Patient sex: F
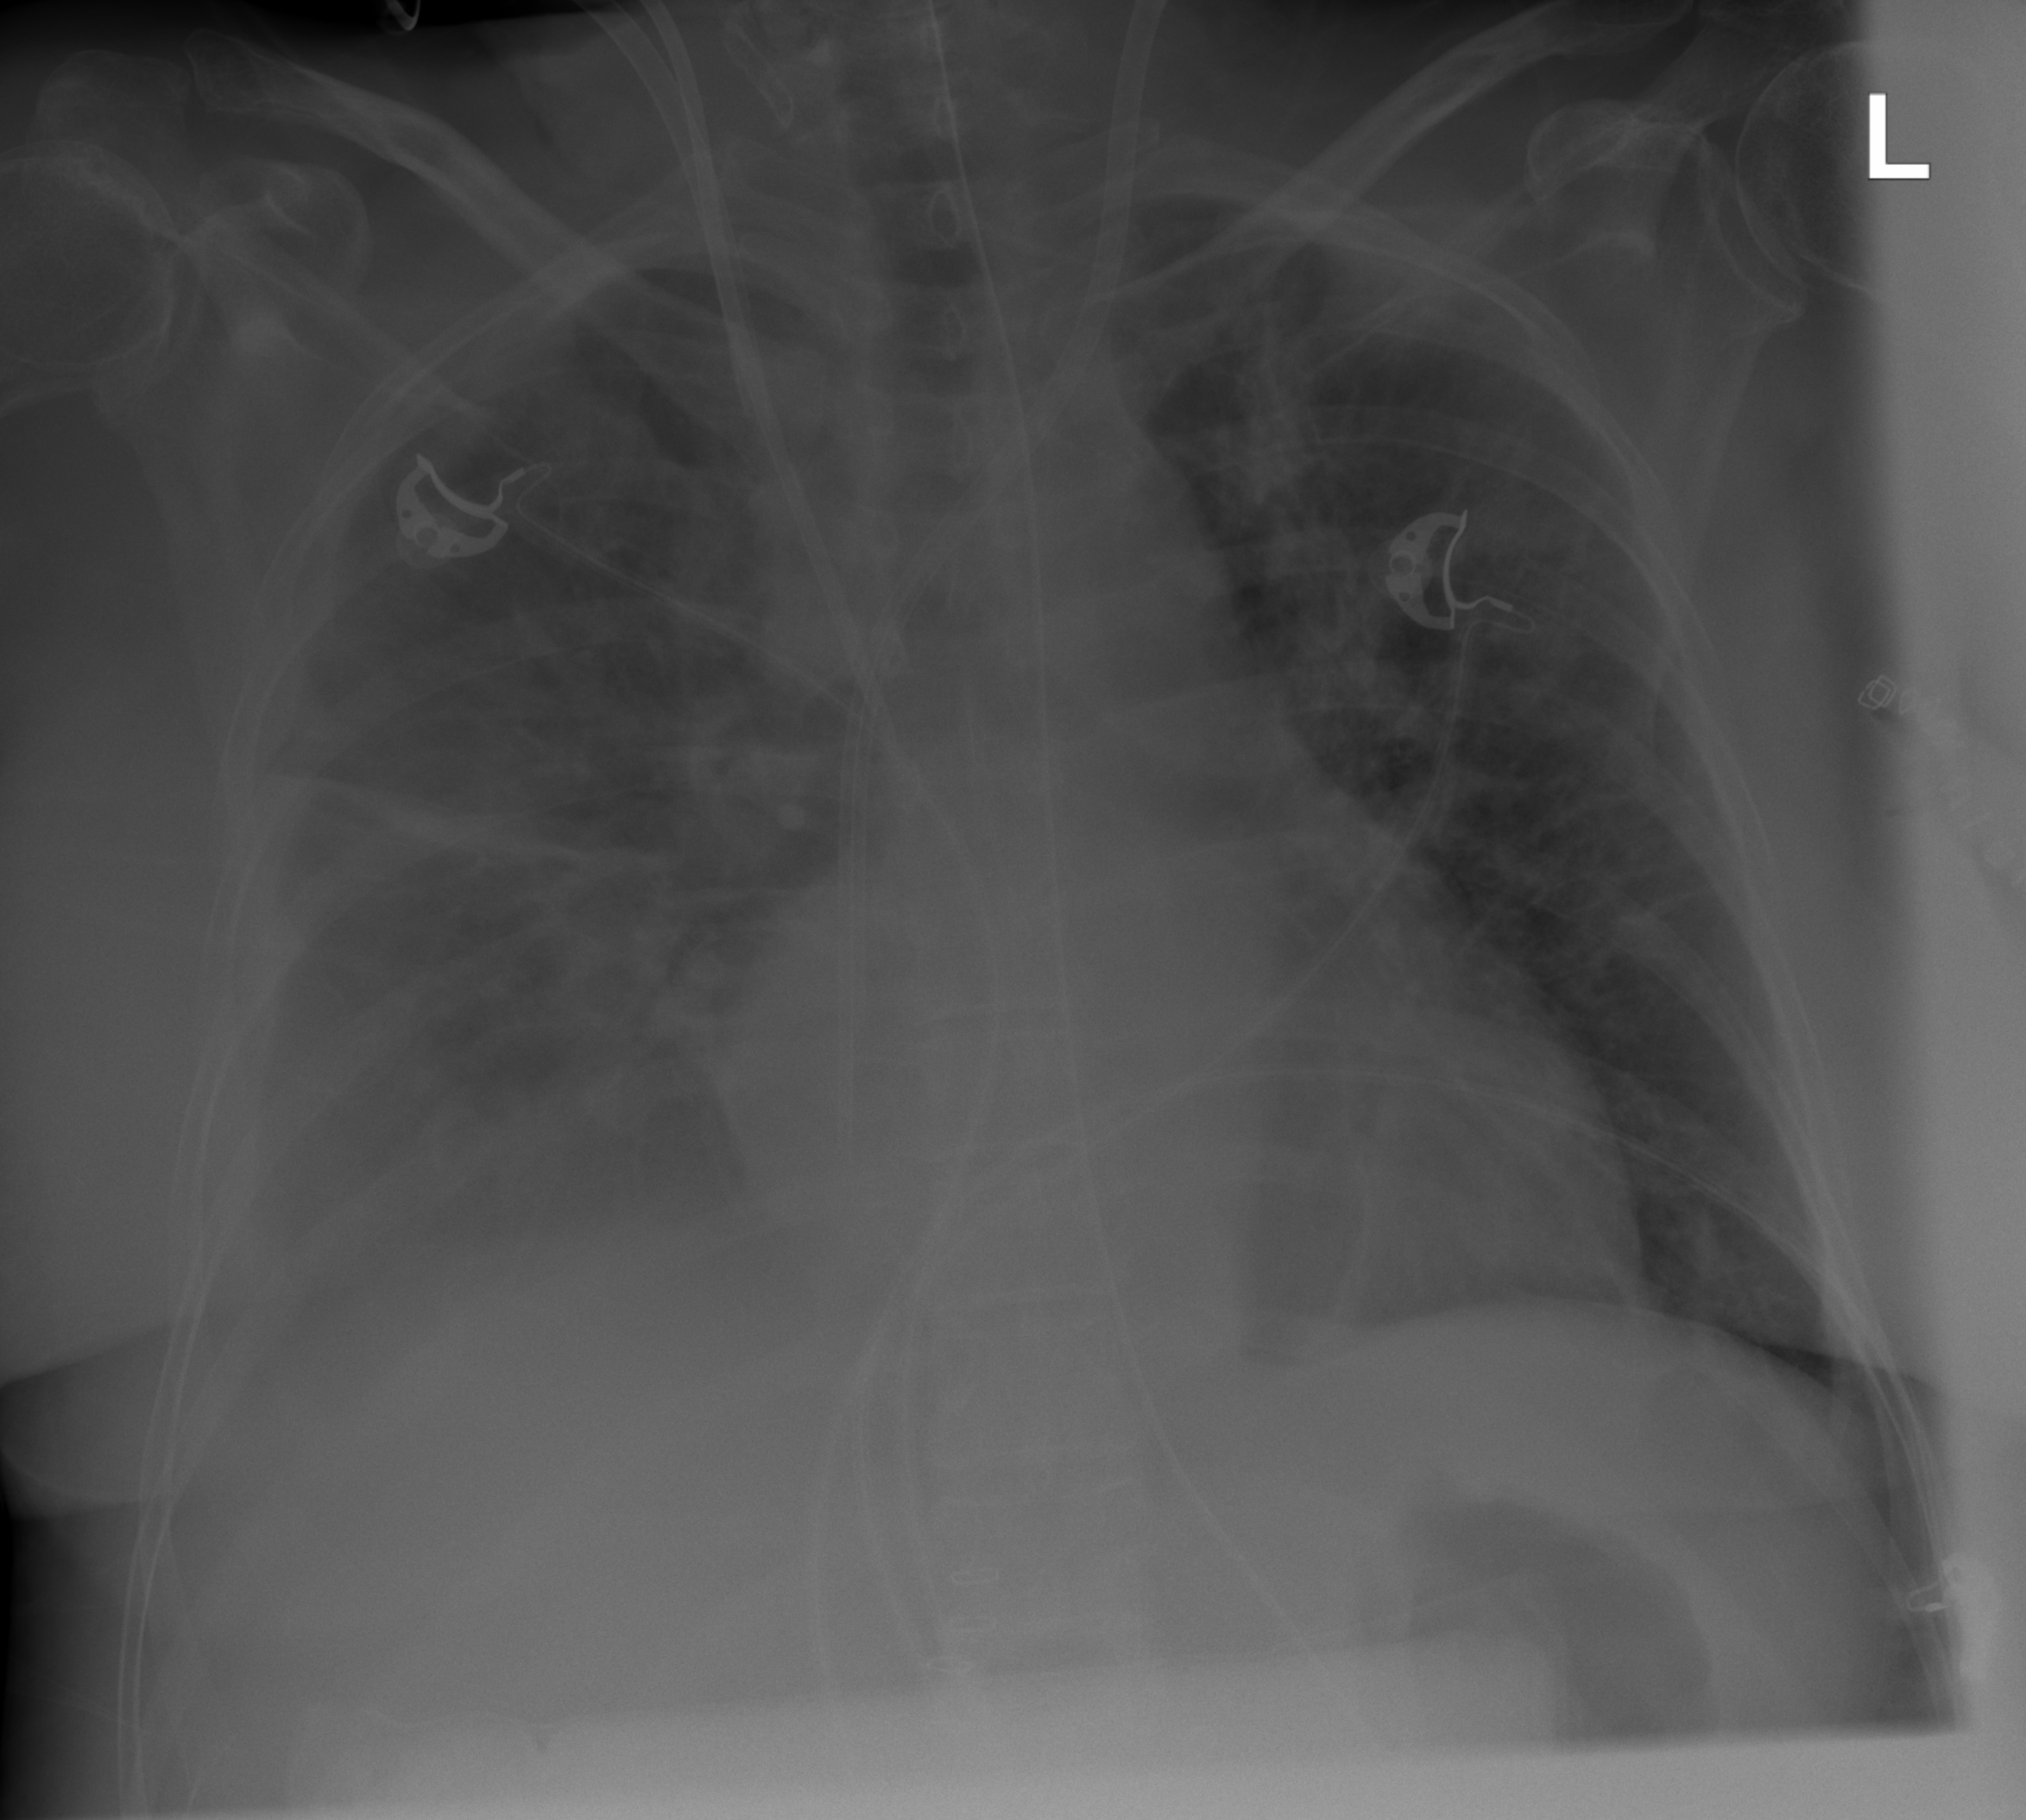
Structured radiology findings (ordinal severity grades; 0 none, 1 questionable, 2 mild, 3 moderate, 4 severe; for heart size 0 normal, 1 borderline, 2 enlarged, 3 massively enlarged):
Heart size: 0
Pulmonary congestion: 2
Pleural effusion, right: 2
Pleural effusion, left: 0
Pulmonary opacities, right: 3
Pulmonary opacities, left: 2
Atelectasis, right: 2
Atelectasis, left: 1